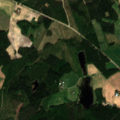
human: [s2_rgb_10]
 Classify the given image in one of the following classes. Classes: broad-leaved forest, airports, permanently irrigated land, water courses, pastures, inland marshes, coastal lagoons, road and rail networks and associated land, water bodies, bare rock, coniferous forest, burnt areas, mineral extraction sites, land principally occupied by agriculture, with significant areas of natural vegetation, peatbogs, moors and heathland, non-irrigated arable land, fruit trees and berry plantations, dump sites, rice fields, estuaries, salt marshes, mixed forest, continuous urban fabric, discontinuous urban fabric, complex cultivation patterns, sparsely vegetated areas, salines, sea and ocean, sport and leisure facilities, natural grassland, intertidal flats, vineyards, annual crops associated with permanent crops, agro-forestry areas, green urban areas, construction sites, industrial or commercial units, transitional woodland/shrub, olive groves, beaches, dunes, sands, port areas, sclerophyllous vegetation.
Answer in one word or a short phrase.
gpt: land principally occupied by agriculture, with significant areas of natural vegetation, coniferous forest, mixed forest, transitional woodland/shrub